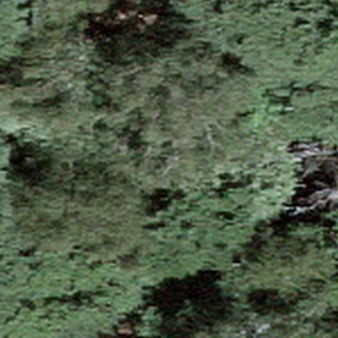
Label: other